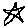
Label: star